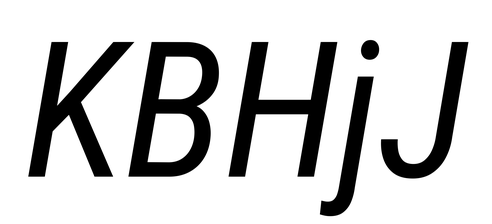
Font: Roboto-Italic_Condensed_Italic